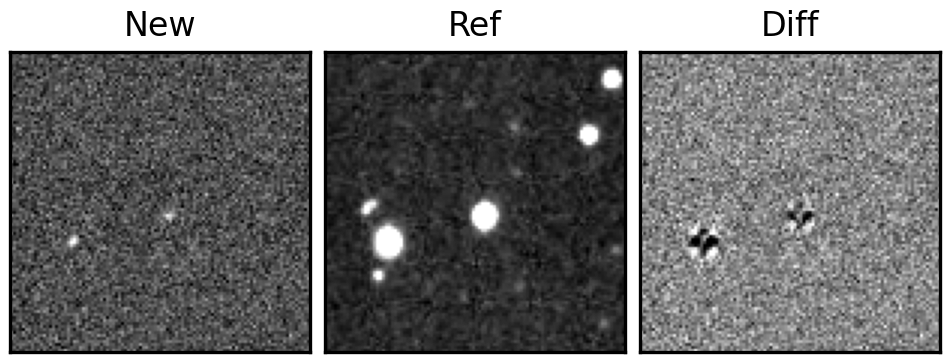
Label: bogus